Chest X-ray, PA view. Patient: 30 years old, sex F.
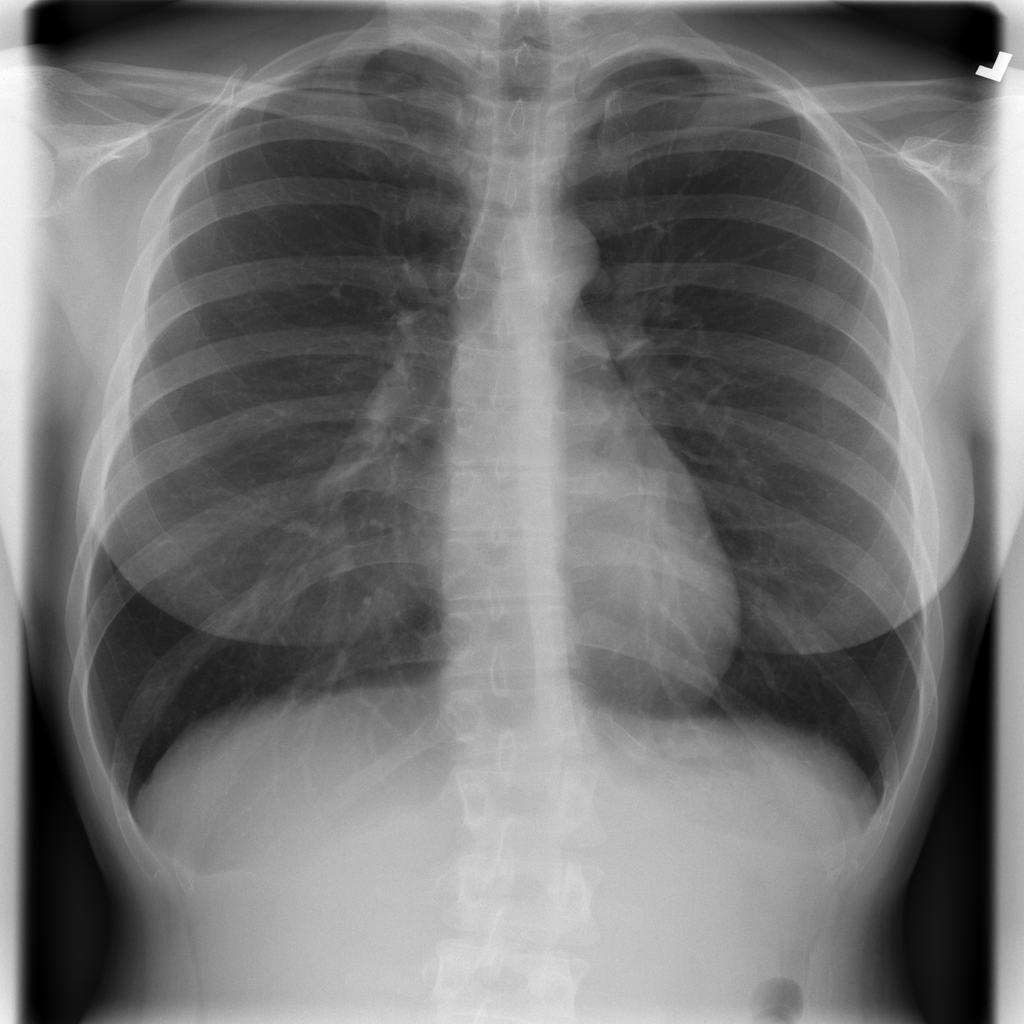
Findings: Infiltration